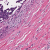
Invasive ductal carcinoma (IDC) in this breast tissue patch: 1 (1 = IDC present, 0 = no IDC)